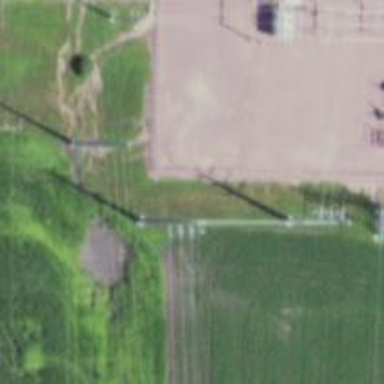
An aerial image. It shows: Power tower.